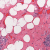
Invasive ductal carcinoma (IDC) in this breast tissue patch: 0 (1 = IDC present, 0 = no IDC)